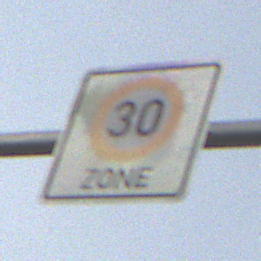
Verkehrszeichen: BeginnZone30
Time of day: MorningAfternoon
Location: Outdoor (Nature)
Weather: PartlyCloudy
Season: NotSpecified
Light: Natural